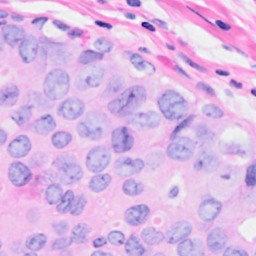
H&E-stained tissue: Breast